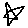
Label: star